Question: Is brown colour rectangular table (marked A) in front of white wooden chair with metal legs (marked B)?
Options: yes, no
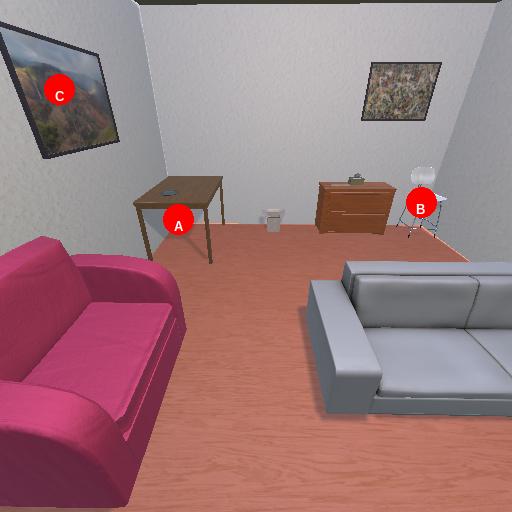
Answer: yes